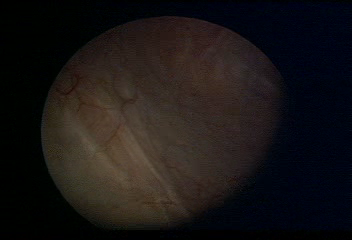
Modality: WLC
Class: Normal mucosa
Bladder cancer association: No